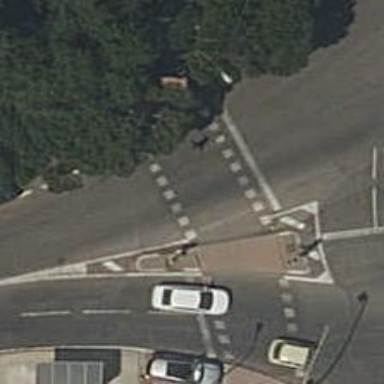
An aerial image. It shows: Road with traffic signals.